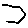
Label: hexagon